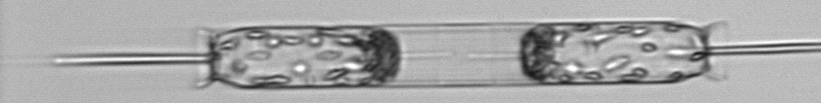
Label: Ditylum_brightwellii